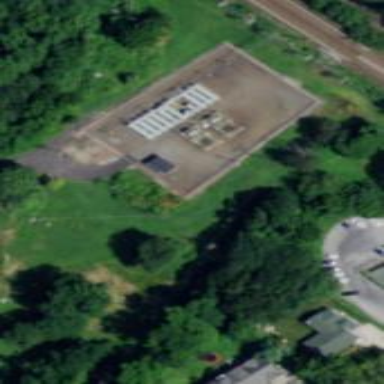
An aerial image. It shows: Power substation.